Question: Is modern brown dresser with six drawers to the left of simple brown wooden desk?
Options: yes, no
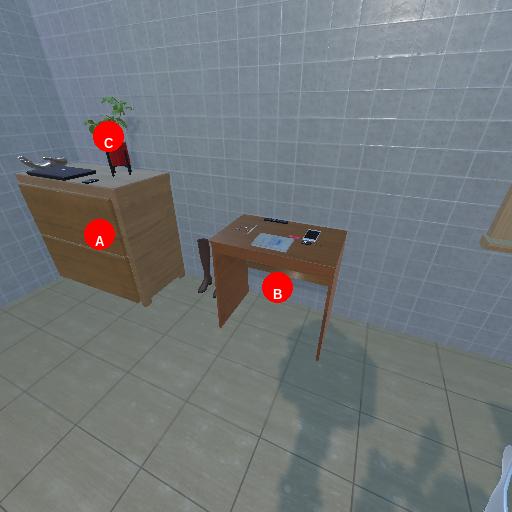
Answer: yes